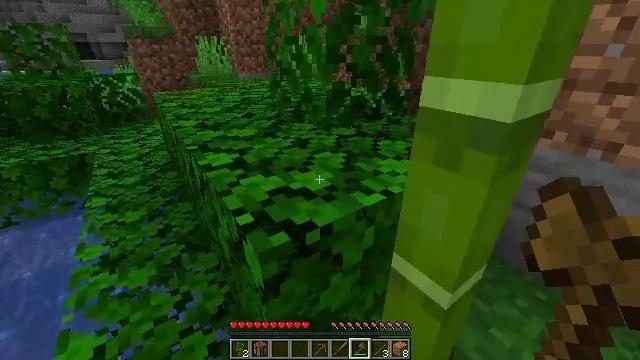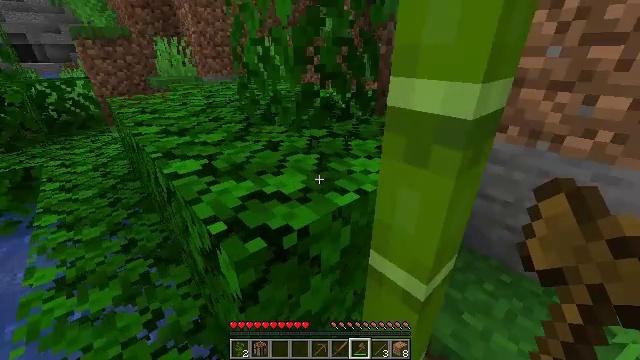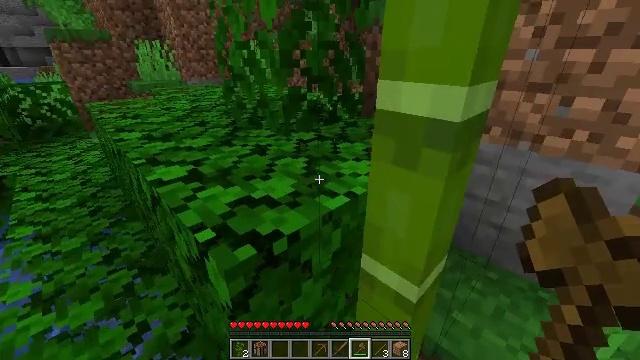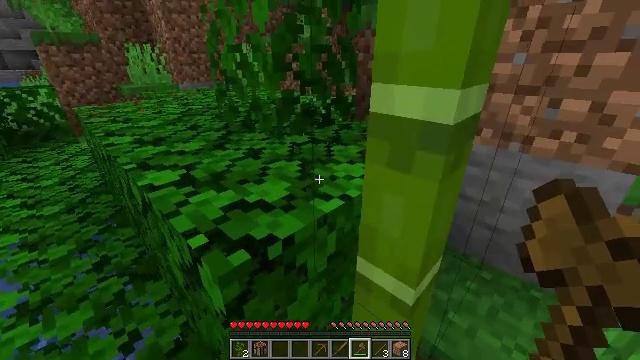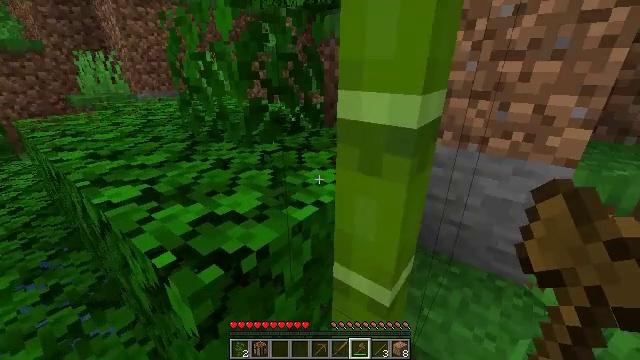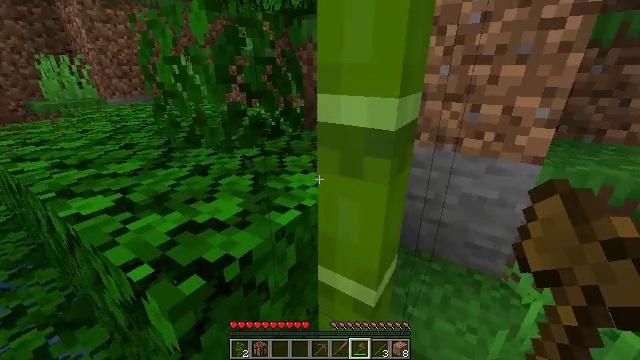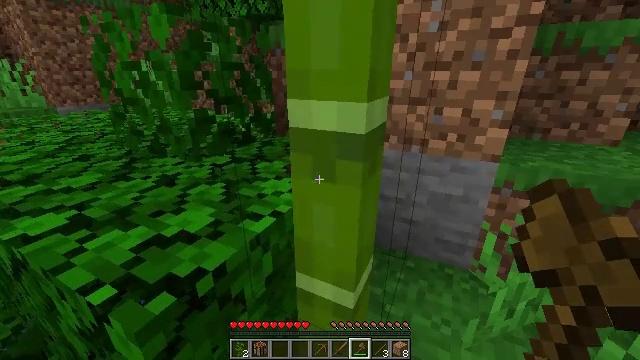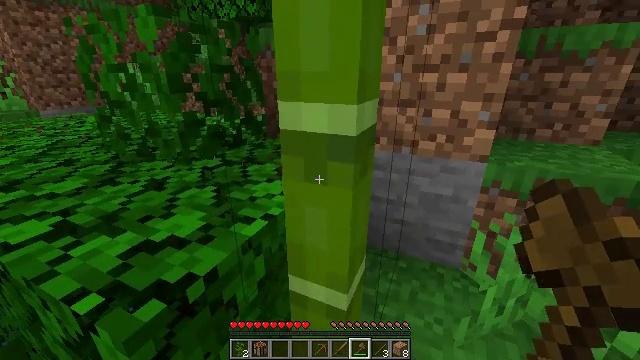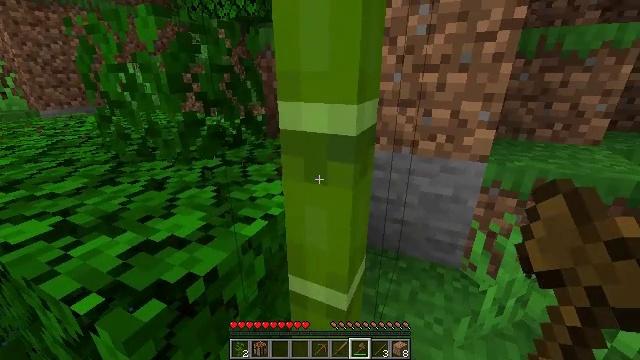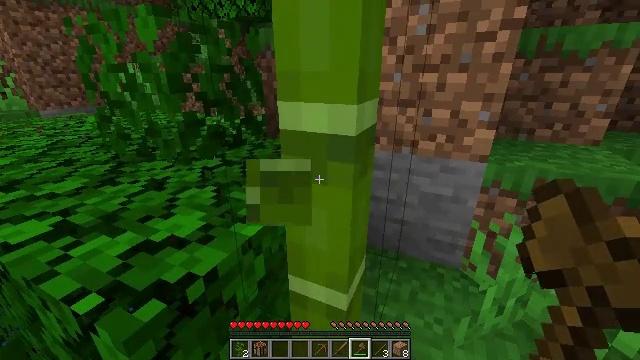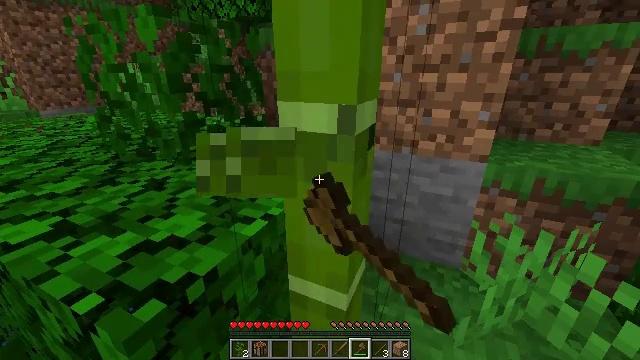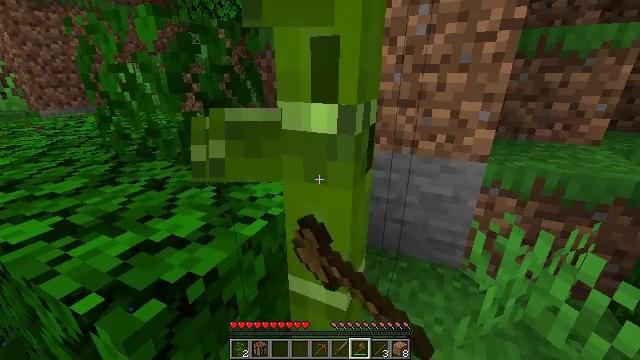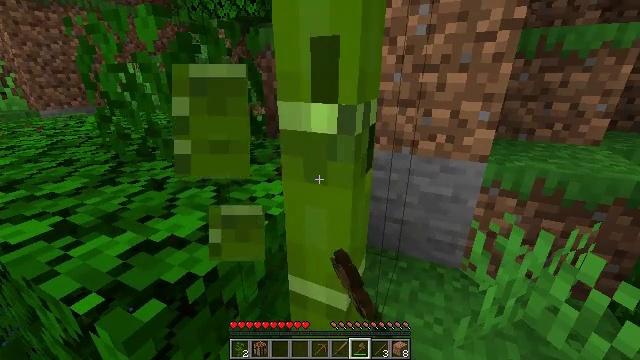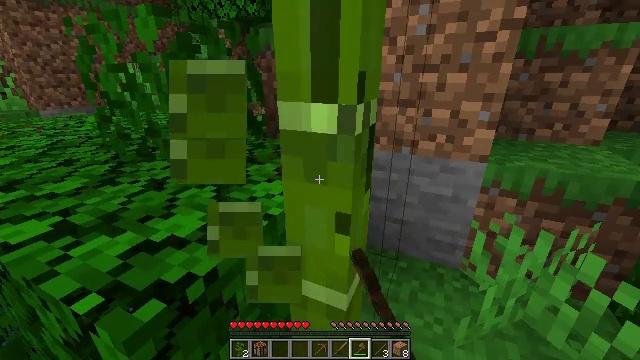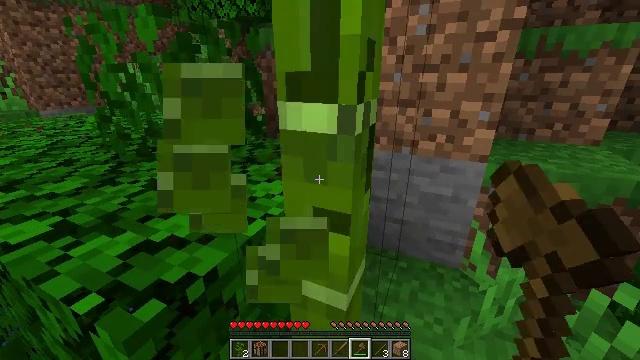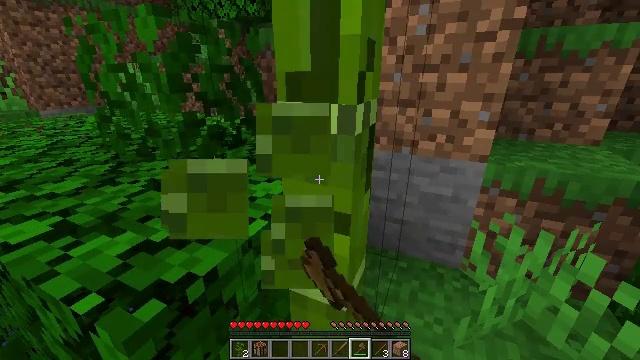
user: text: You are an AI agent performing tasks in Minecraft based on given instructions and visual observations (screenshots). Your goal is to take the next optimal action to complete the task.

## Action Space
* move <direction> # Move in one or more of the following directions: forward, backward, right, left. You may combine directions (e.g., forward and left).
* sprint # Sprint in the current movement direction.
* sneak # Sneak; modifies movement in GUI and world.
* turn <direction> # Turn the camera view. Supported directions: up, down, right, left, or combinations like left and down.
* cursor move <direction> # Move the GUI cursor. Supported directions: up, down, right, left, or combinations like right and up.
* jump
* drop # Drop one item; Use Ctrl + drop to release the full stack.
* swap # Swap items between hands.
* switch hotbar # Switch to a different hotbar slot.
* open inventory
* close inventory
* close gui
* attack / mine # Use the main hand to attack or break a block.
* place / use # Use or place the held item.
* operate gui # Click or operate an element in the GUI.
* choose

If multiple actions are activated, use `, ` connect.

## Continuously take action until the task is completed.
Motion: motion action
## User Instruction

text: Mine bamboo with your hand.
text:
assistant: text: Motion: turn right
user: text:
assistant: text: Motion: turn right
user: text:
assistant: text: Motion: turn right
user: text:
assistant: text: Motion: turn right and up
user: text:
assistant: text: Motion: turn right
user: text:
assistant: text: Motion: turn right and up
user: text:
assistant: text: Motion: turn right
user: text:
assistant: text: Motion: no_op
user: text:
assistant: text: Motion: attack / mine
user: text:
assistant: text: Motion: attack / mine
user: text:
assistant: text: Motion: attack / mine
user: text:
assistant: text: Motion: attack / mine
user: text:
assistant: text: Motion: attack / mine
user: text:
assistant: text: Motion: attack / mine
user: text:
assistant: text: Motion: attack / mine
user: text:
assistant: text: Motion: attack / mine
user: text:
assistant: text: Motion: attack / mine
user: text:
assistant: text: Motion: attack / mine
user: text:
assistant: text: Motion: attack / mine
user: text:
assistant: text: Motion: attack / mine
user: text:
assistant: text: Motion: attack / mine
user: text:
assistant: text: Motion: attack / mine
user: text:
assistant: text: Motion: attack / mine
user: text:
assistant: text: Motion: attack / mine
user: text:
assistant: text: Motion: attack / mine
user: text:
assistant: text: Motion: attack / mine
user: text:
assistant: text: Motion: attack / mine
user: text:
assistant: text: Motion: attack / mine